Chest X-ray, PA view. Patient: 41 years old, sex M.
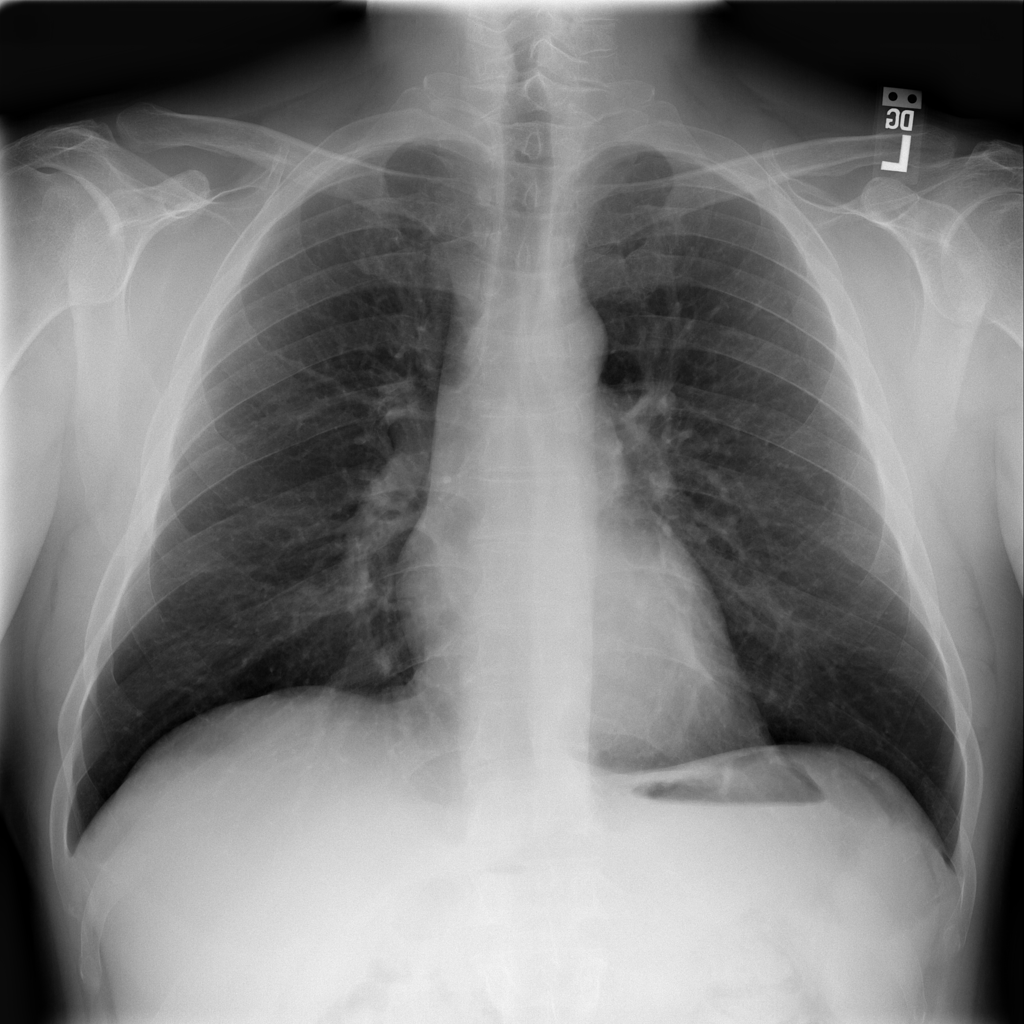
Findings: No Finding